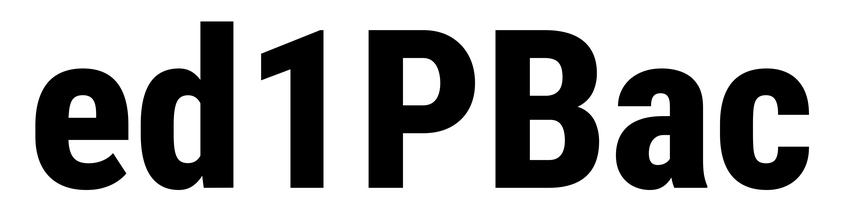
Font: Roboto_Condensed_ExtraBold